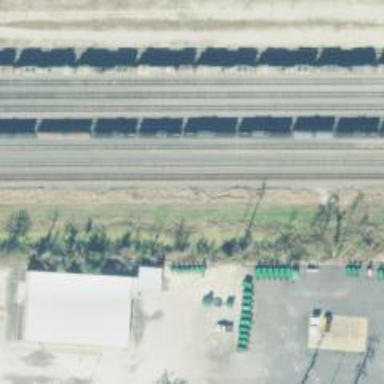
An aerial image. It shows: Railway yard used for servicing trains.